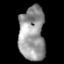
Tissue: prostate
Cell type: Epithelial cells
Senescence score: 0.2859
Nuclear area (px): 1381
Mean DAPI intensity: 151.284